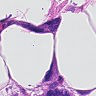
Metastatic tissue present: yes